RGB frame:
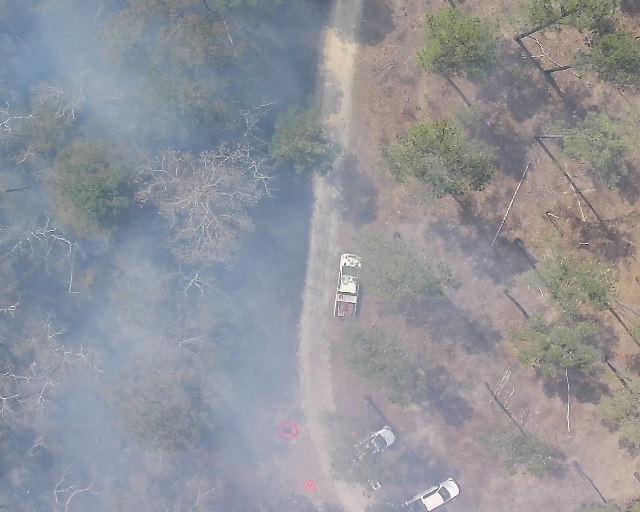
Thermal frame:
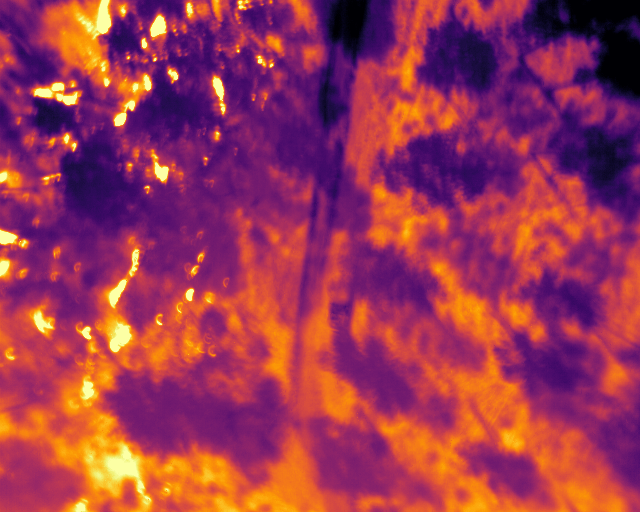
Captured: 2026-02-26 03:40:07
Pixels at or above 80 °C: 865 (fraction of frame: 0.00264)